Current action and preconditions to check: trajectory_clear

Your task: For each precondition in the list above, predict whether it will hold at this action.

Consider the current scene as observed from the mobile robot's camera, and analyze the predicted future states of all dynamic agents (e.g., people, animals, vehicles, or any moving entities) within the NEXT SECOND.

IMPORTANT: Only answer "very likely" if you are absolutely certain—based on strong, clear evidence—that a dynamic agent will violate the precondition in the predicted future state. Do NOT answer "very likely" for unlikely, ambiguous, or low-probability risks.

Ask yourself for each precondition: Is there a high probability, with clear and convincing evidence, that the predicted future states of any dynamic agent will interfere with the predicted future state of the currently executing action within the NEXT SECOND, causing that precondition to fail?

Assess the risk level based on these predictions. Use "likely" or "very likely" if motions create a clear risk of interference.

Use "neutral" or "improbable" if agents are nearby but their predicted paths are clearly diverging or non-conflicting.

Failure Risk Categories: "very improbable", "improbable", "neutral", "likely", "very likely"

Answer Format: Output ONLY the probability_of_failure value from these categories: "very improbable", "improbable", "neutral", "likely", "very likely"

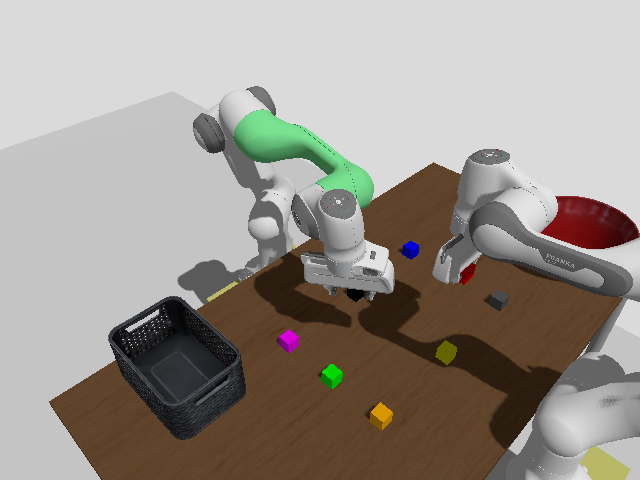

Answer: improbable